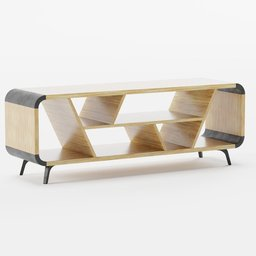
Label: furniture